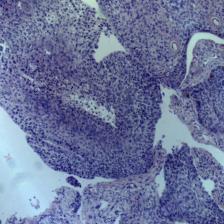
Diagnosis: OSCC